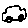
Label: car